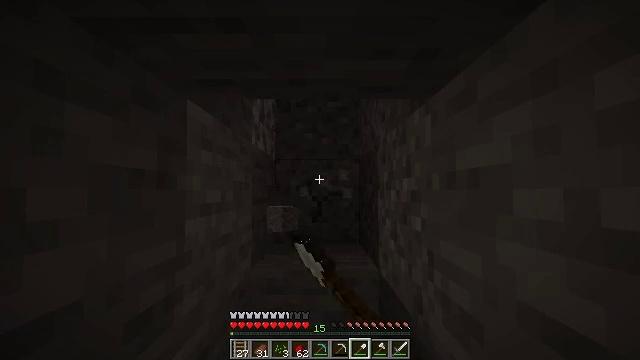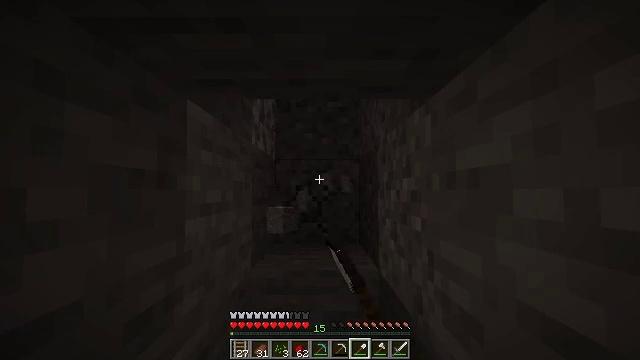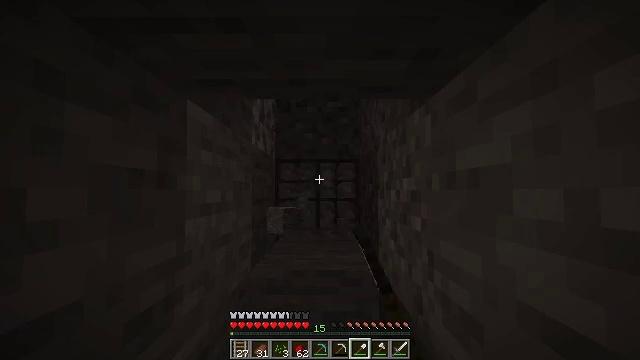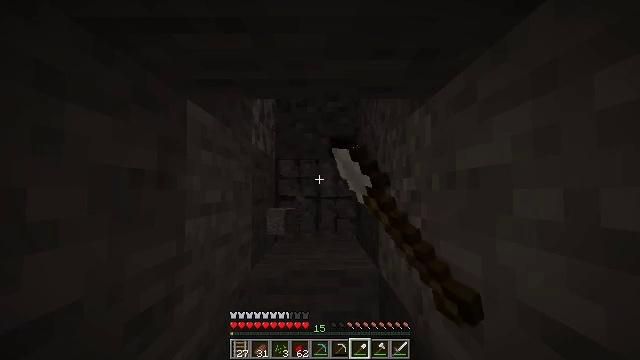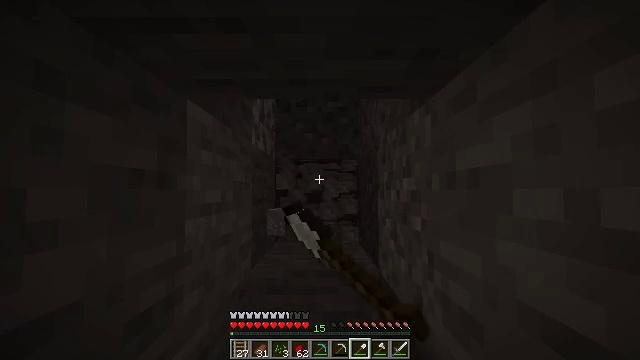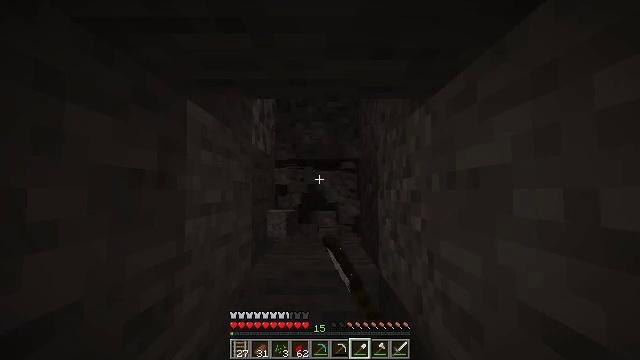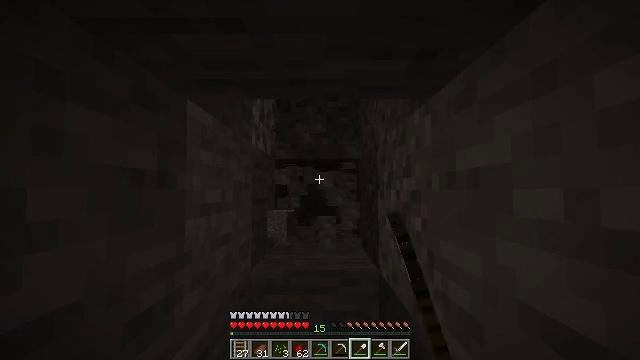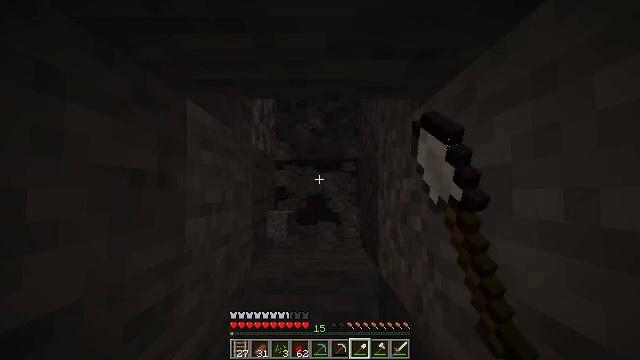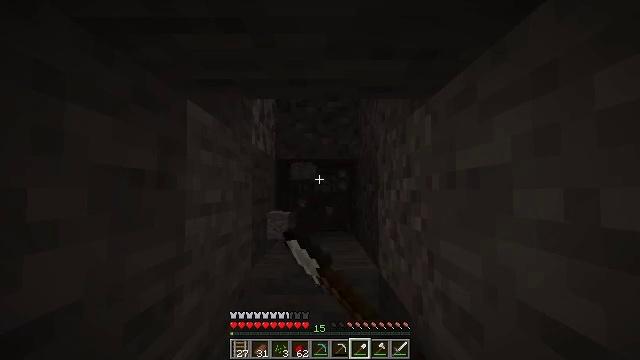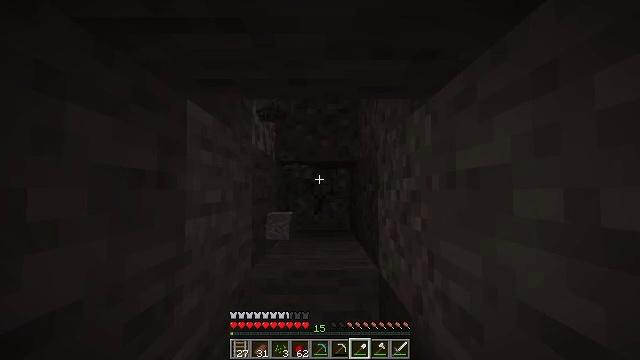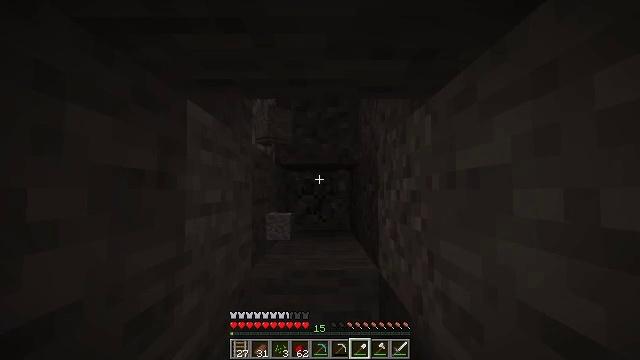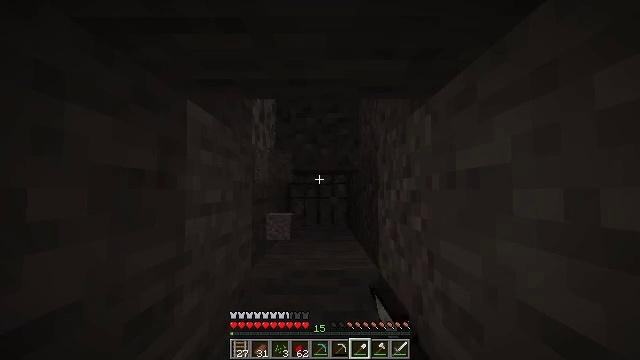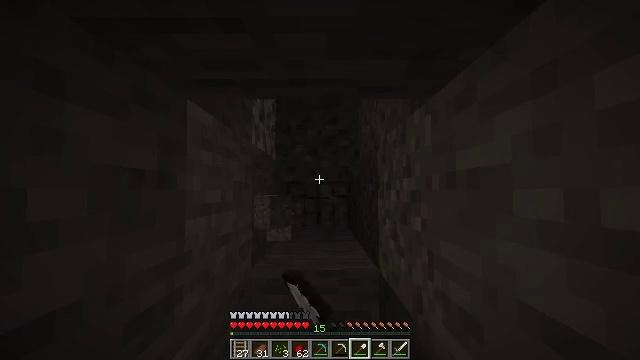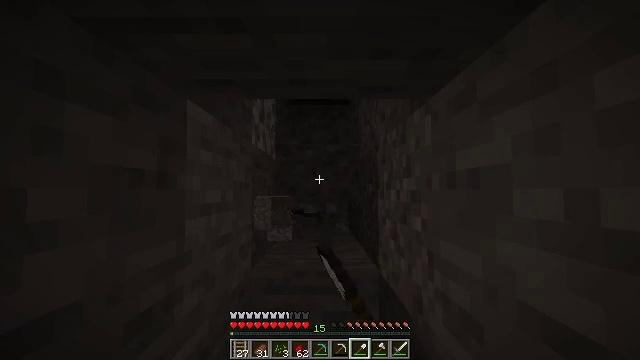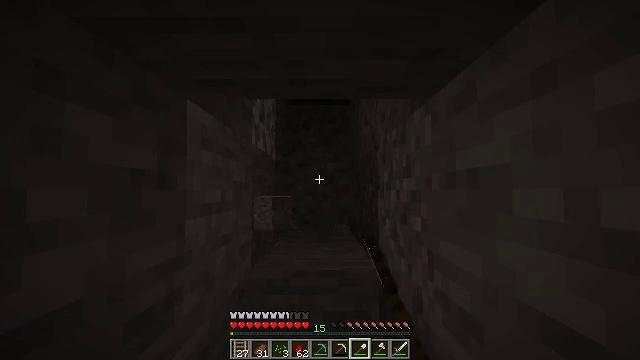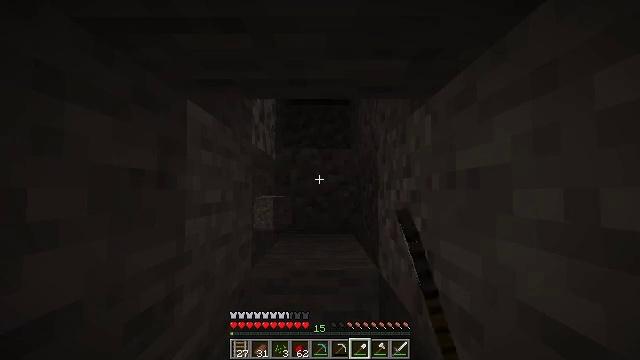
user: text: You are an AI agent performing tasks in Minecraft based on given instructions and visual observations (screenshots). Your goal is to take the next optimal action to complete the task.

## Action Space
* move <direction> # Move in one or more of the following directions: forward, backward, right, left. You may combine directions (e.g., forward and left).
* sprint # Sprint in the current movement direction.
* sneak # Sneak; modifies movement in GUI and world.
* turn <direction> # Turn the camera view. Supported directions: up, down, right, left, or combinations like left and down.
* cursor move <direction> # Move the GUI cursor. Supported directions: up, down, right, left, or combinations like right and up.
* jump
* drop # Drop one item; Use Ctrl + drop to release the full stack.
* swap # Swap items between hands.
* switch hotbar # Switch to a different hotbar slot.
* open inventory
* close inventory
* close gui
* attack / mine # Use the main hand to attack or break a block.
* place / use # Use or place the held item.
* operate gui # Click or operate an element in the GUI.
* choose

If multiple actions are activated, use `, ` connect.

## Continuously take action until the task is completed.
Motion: motion action
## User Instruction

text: Collect gravel for your inventory.
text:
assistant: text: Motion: attack / mine
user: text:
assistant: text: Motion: attack / mine
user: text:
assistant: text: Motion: attack / mine
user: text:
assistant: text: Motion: attack / mine
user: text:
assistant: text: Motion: attack / mine
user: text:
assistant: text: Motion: attack / mine
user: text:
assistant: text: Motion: attack / mine
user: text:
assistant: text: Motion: attack / mine
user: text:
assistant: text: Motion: attack / mine
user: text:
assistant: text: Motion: attack / mine
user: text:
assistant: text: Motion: attack / mine
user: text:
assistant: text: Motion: attack / mine
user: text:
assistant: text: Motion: attack / mine
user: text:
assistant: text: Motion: attack / mine
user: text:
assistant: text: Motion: attack / mine
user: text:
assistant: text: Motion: attack / mine
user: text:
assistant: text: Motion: attack / mine
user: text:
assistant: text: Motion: attack / mine
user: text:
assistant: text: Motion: attack / mine
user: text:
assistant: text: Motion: attack / mine
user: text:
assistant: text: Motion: attack / mine
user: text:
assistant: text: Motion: attack / mine
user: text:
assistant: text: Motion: attack / mine
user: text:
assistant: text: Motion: attack / mine
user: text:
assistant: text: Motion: attack / mine
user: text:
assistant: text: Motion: attack / mine
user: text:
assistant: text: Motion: attack / mine
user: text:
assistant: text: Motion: attack / mine
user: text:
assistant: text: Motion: attack / mine
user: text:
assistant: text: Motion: attack / mine